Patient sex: M
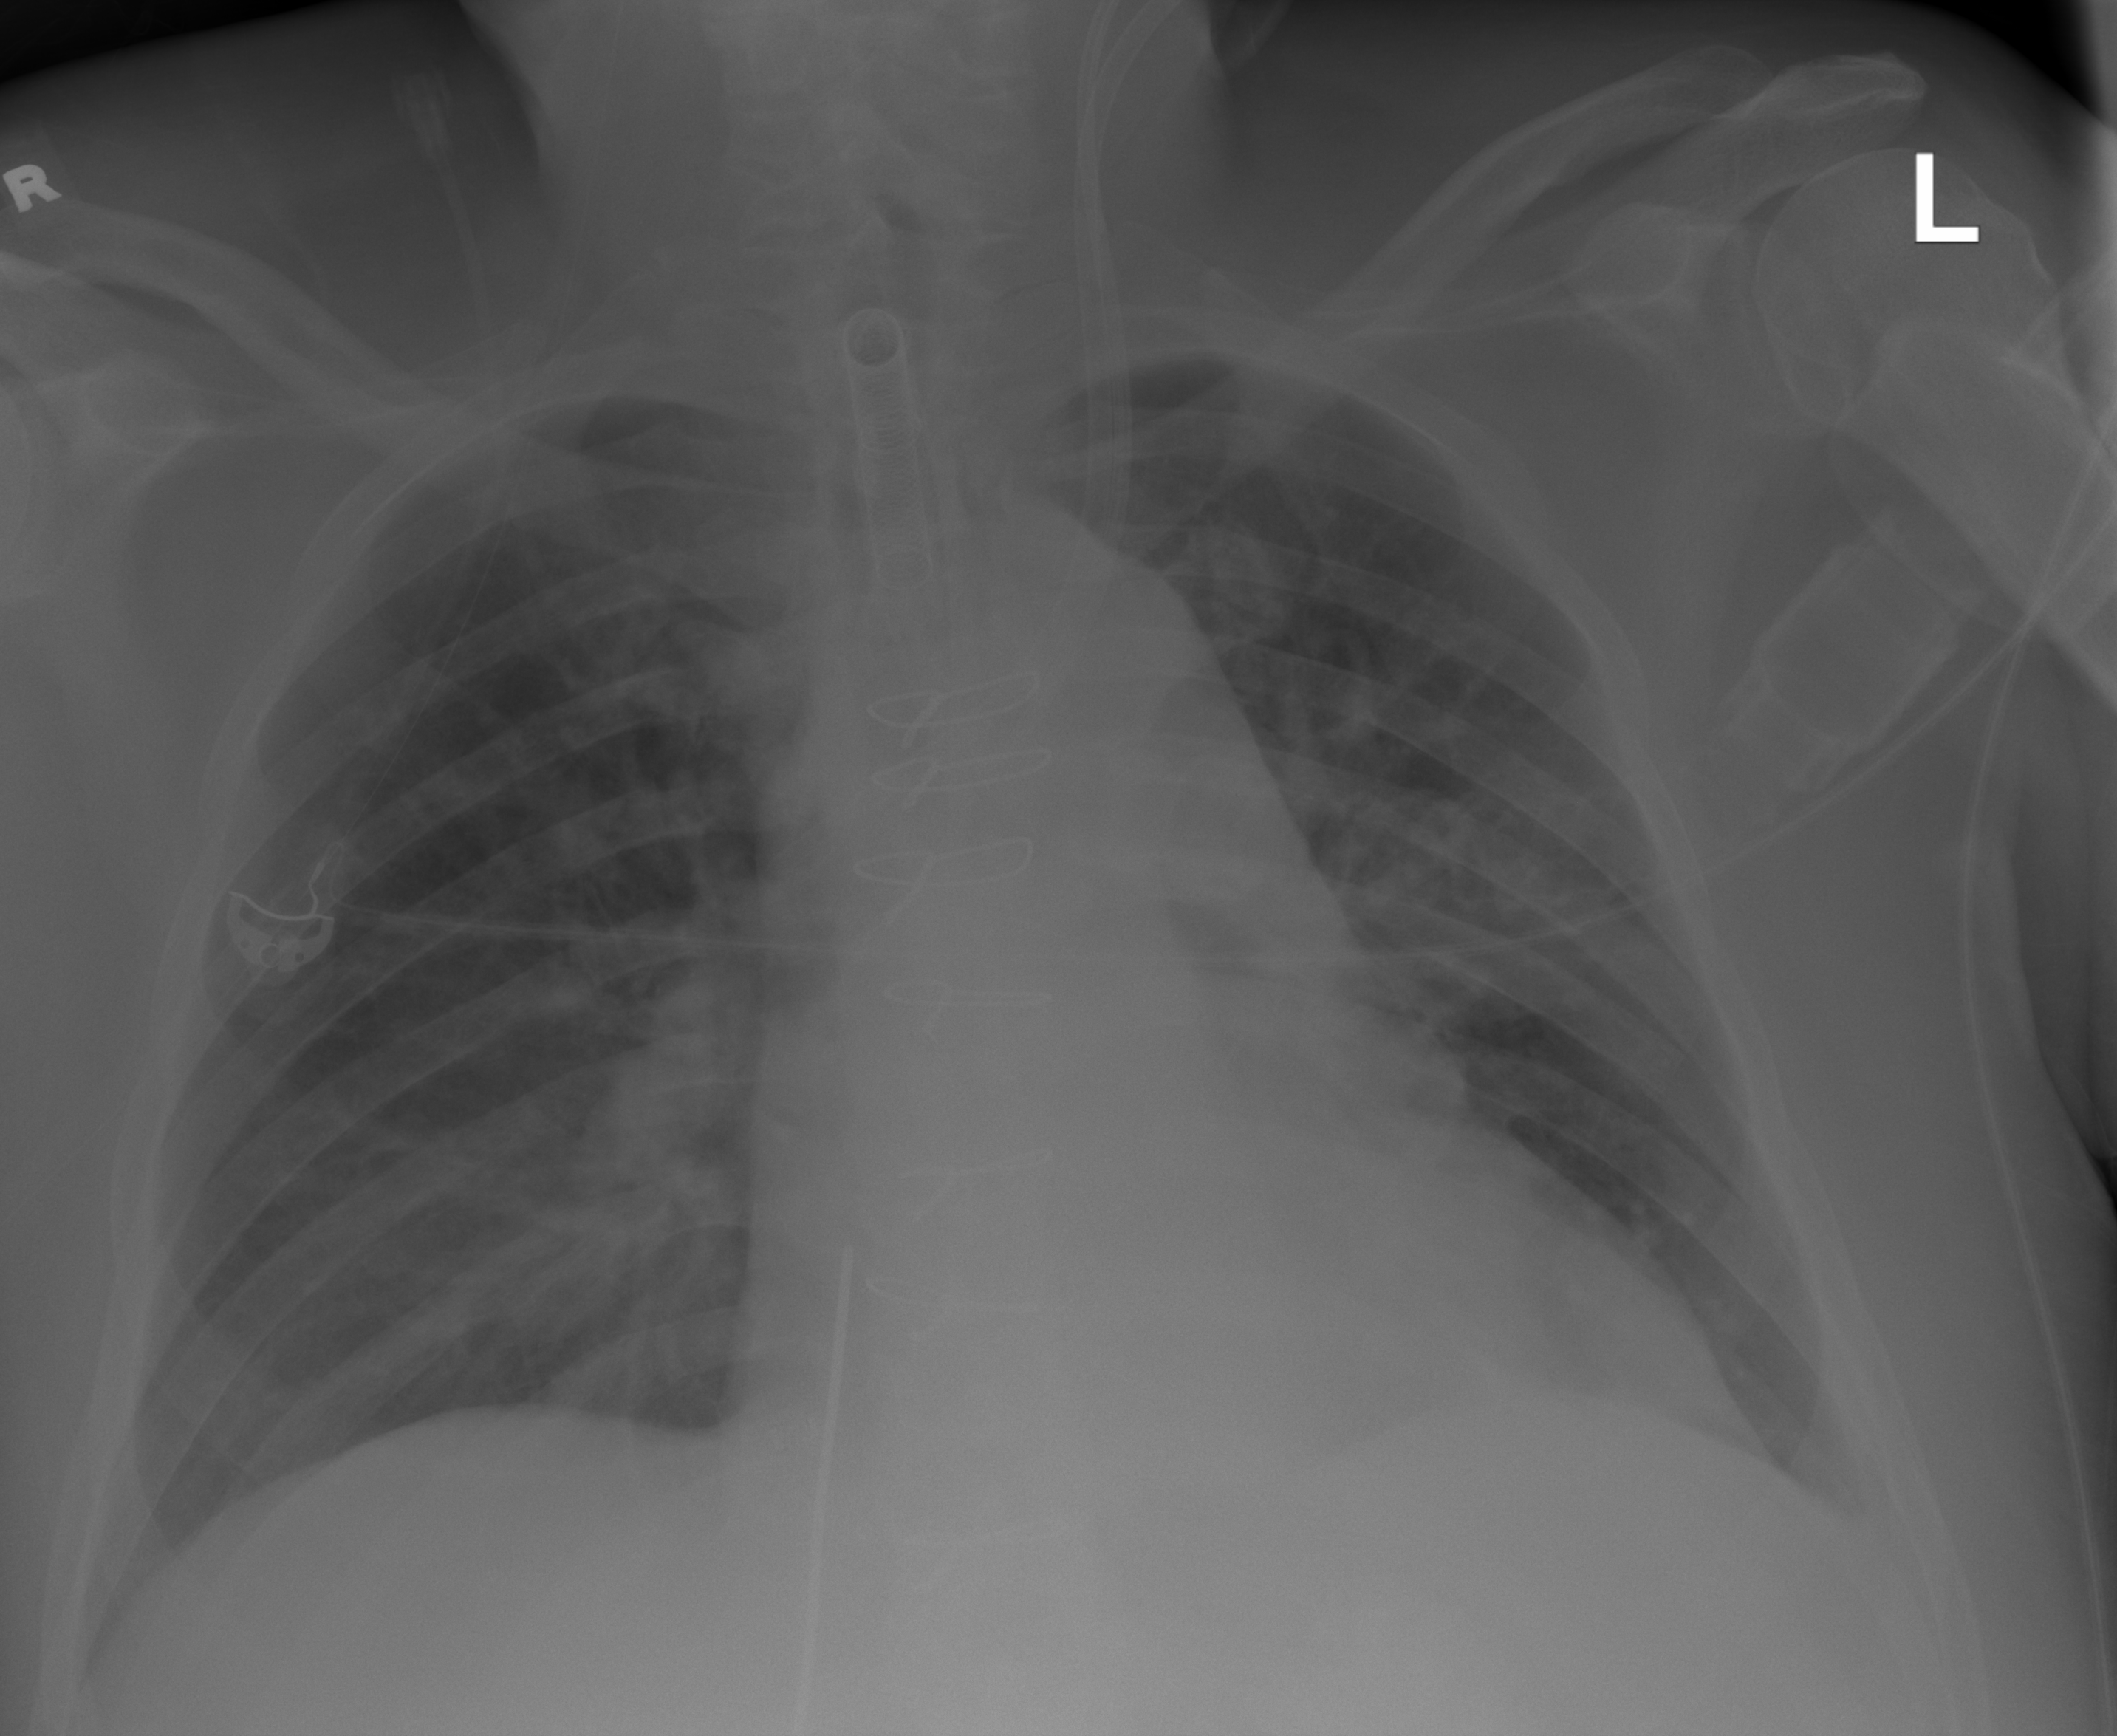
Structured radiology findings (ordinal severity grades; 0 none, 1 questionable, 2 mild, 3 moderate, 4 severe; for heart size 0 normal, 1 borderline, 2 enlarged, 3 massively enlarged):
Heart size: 2
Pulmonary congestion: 2
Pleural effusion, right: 0
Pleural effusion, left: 0
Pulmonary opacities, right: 0
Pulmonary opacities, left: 0
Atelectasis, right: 0
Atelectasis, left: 0